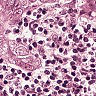
Metastatic tissue present: yes